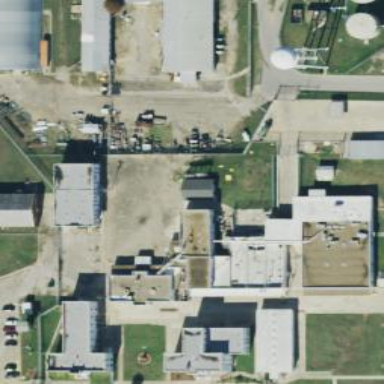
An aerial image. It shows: Prison with surrounding fence.